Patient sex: M
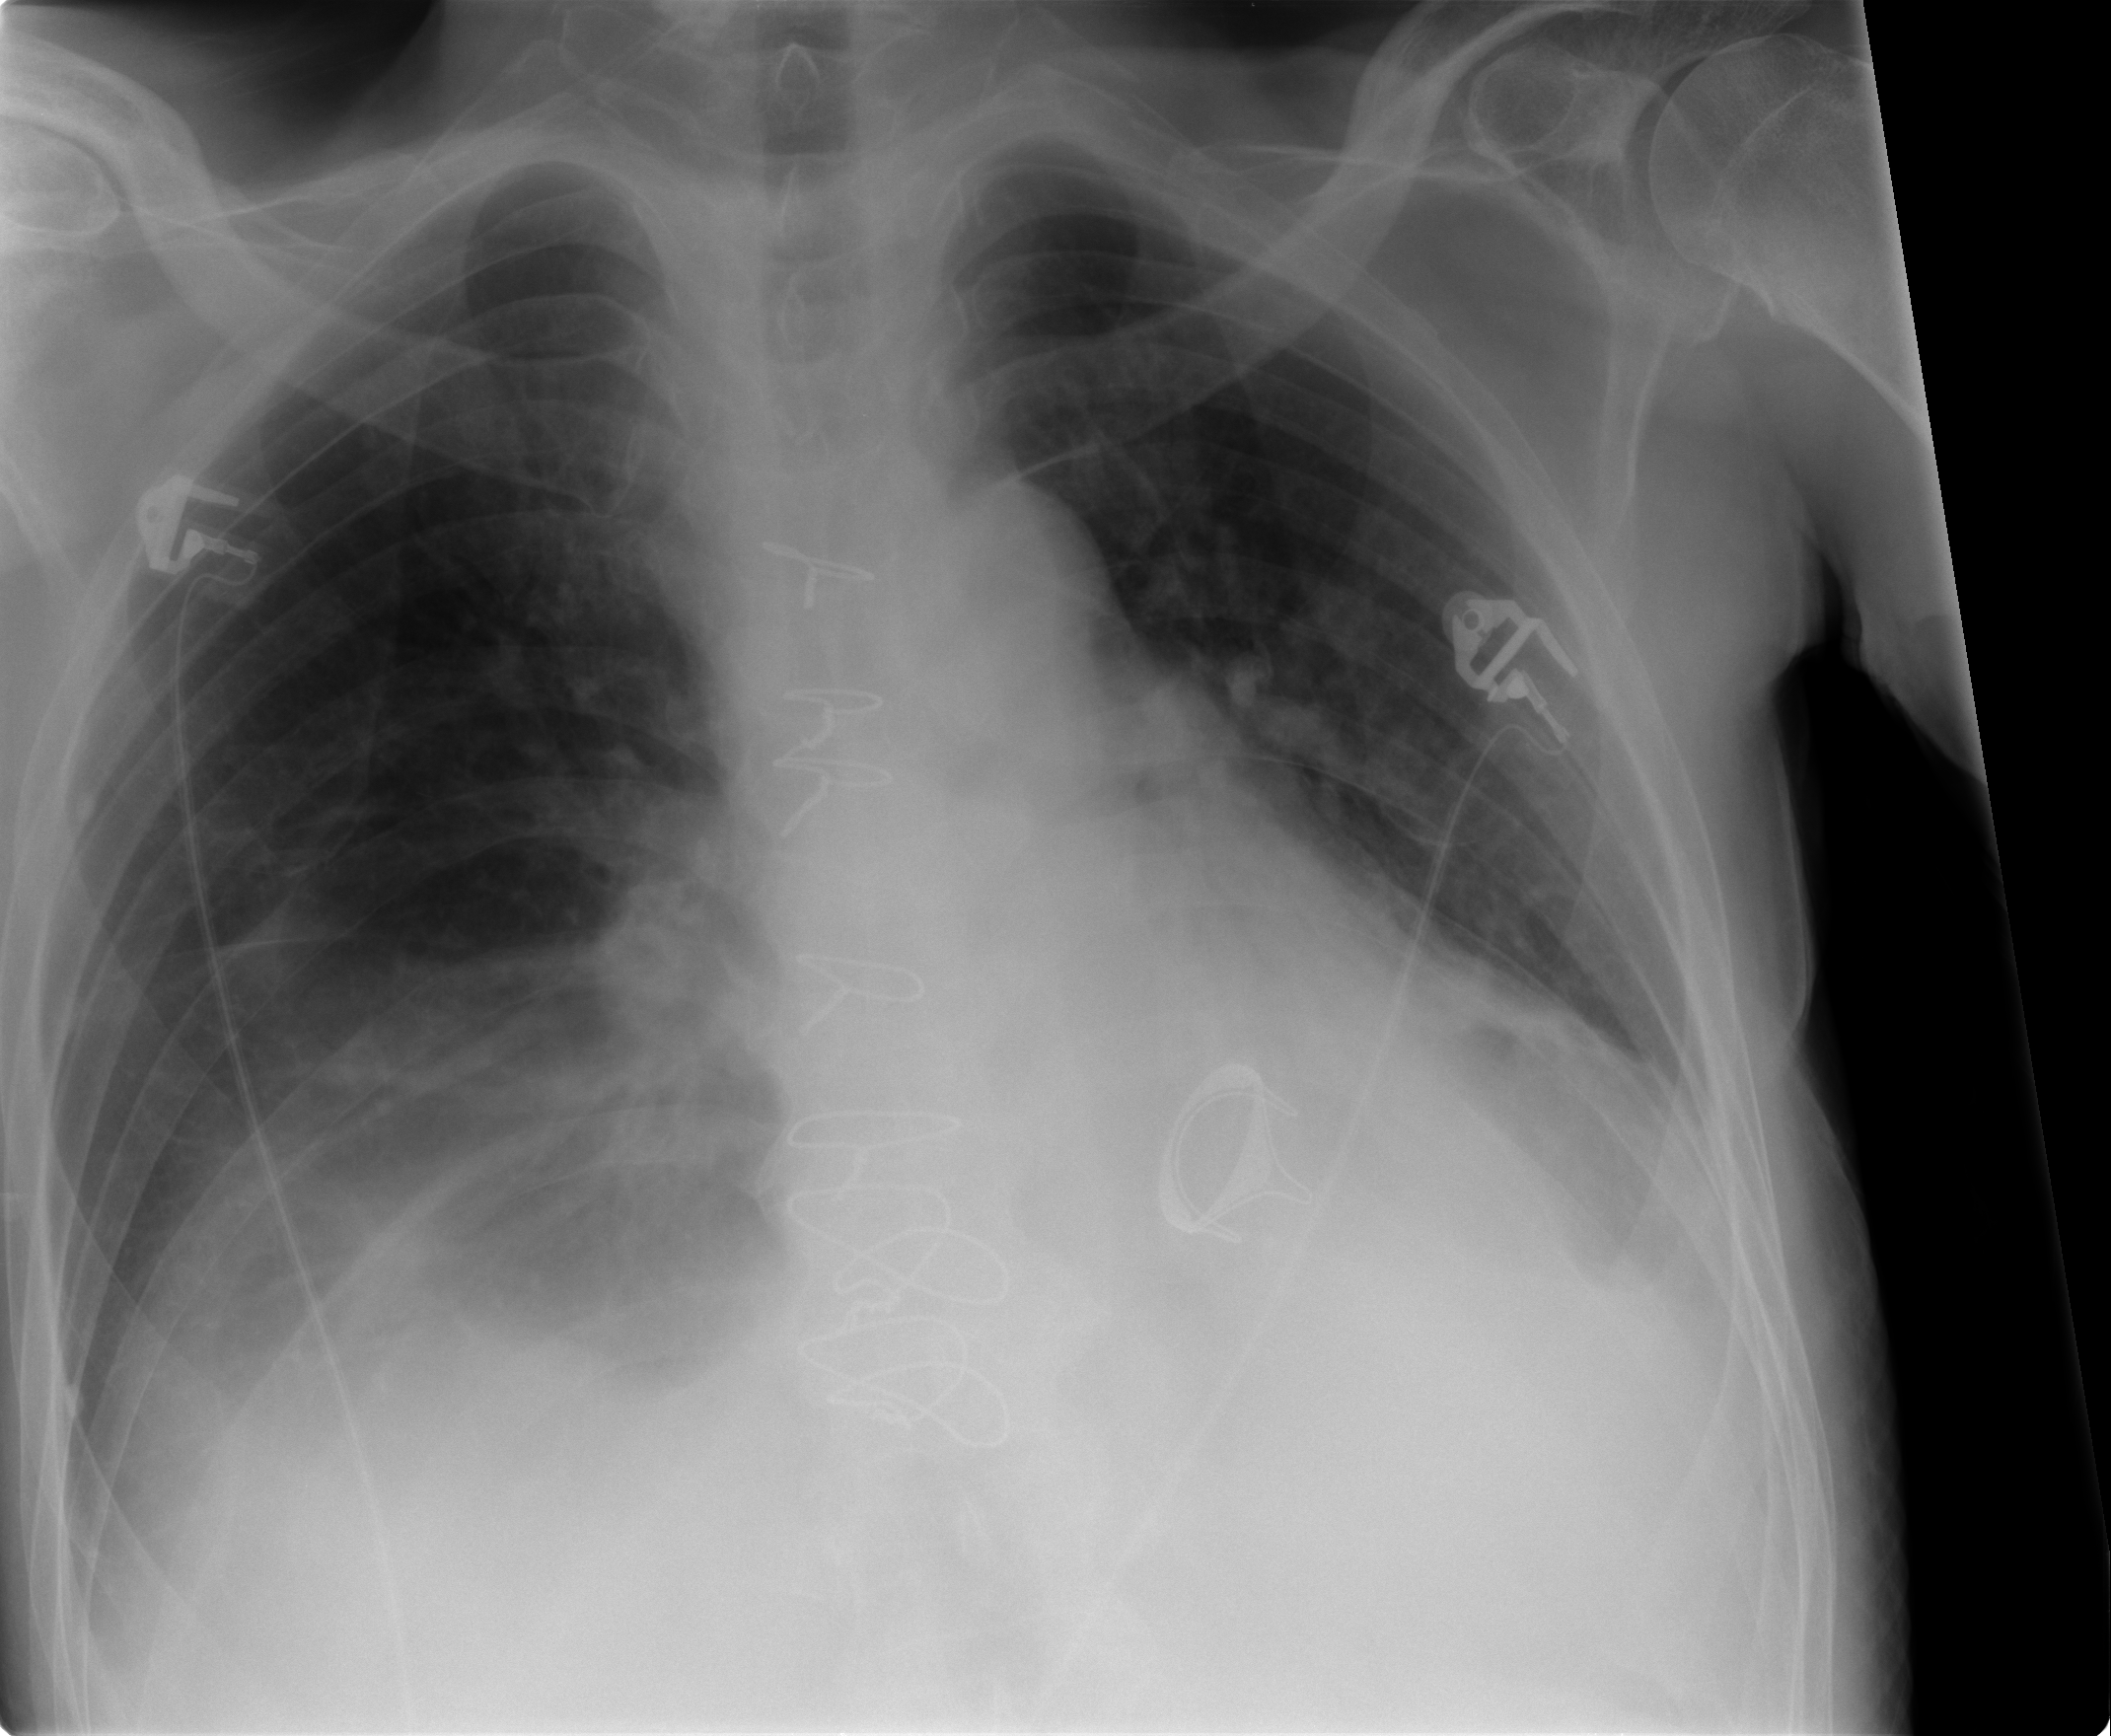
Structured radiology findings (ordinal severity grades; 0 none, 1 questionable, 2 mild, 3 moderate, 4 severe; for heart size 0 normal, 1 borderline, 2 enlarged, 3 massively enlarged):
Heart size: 2
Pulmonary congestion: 2
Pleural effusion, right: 2
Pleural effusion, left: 2
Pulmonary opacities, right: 0
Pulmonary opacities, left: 0
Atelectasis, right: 2
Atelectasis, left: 2